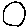
Label: circle